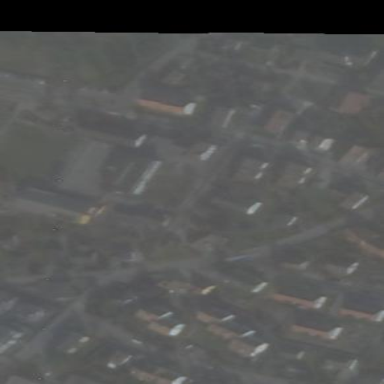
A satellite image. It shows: School.